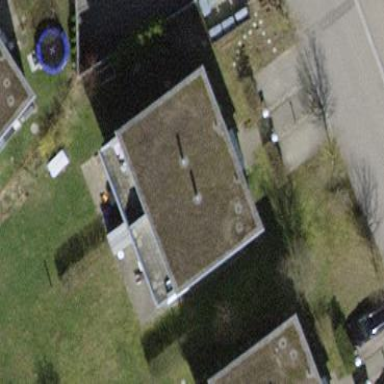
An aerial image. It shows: Flat-roofed building.